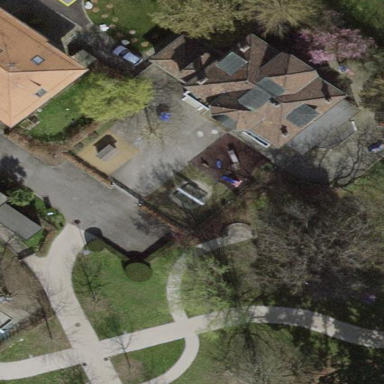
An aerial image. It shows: Kindergarten.